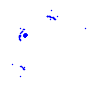
Particle: proton